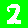
Digit: 2